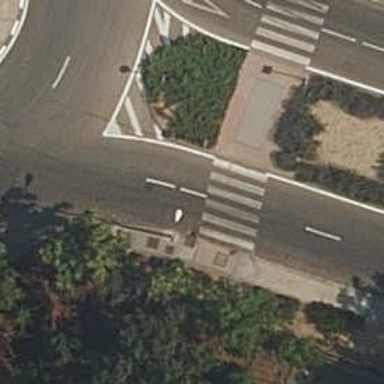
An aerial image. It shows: Uncontrolled crossing on the road.